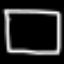
Label: square